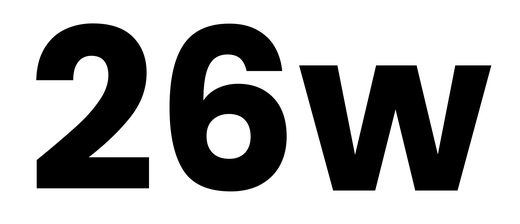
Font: Poppins-Bold